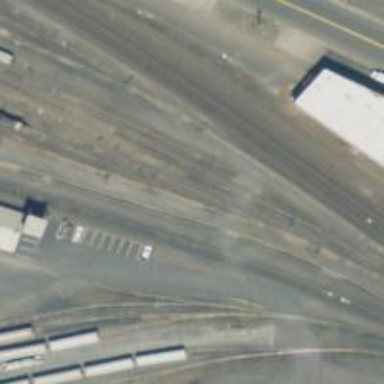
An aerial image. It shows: Railway yard in service.